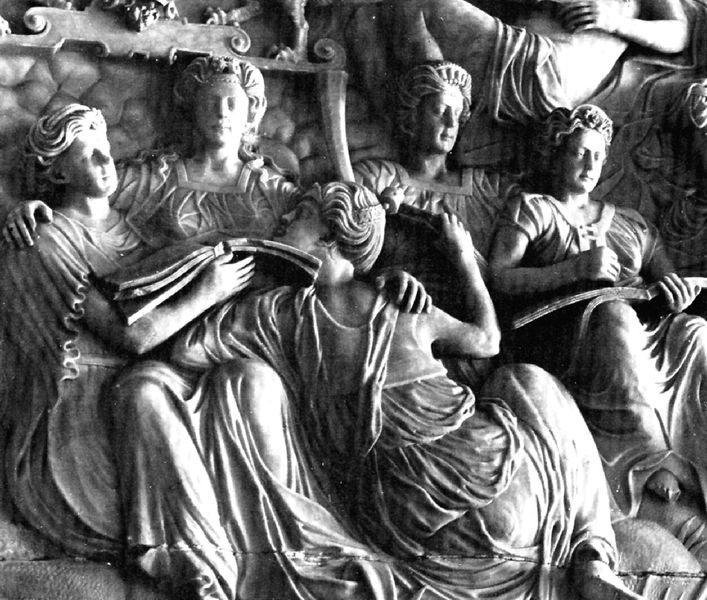
Titel: Derbyshire, Hardwick Hall, Relief, Orpheus und die Musen
Standort: (GB England Derbyshire), Hardwick Hall (EU - GB - England - Derbyshire)
Schlagwörter: frauen, sitzen, frau, kleider, marmor, rücken, arm, arme, falten, stein, bild, bildnis, hände, haare, gewänder, skulptur, statue, relief, figuren, kissen, lesen, steinmetz, knie, antike, buch, rückenfigur, statuen, schreiben, schnitzwerk, meißel, bildhauen, sybillen, sotz